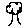
Label: tree